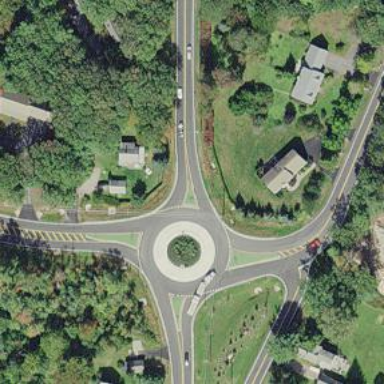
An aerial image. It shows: Secondary road made of asphalt leading to roundabout.